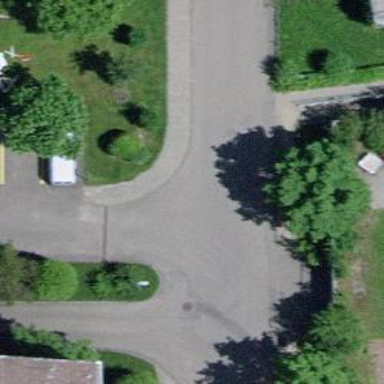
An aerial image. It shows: Sidewalk.